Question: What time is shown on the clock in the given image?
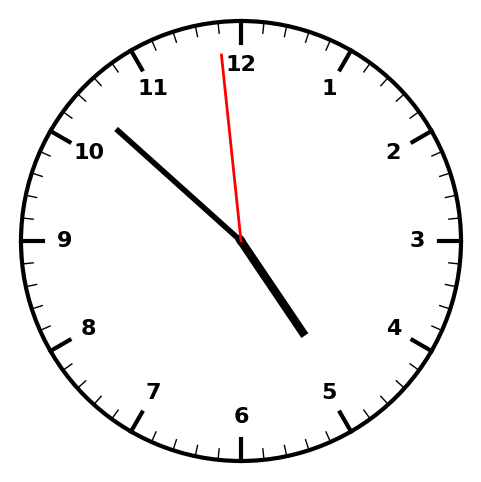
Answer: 04:51:59